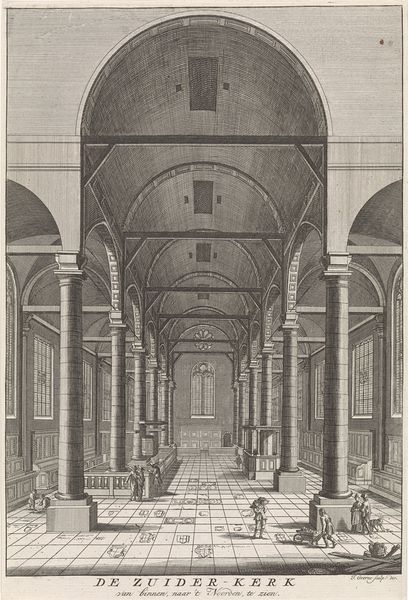
Titel: Interieur van de Zuiderkerk van Amsterdam, gezien naar het noorden
Künstler: Jan Goeree
Standort: Amsterdam
Institution: Rijksmuseum
Schlagwörter: menschen, kirche, schrift, karre, homme, geländer, hoch, halle, mosaik, wappen, rundbögen, gravure, streben, colonne, arcade, arc, colonnes, dessin, wandelgang, cathedrale, eglise, fenetres, arcades, hommes, sol, construction, arcs